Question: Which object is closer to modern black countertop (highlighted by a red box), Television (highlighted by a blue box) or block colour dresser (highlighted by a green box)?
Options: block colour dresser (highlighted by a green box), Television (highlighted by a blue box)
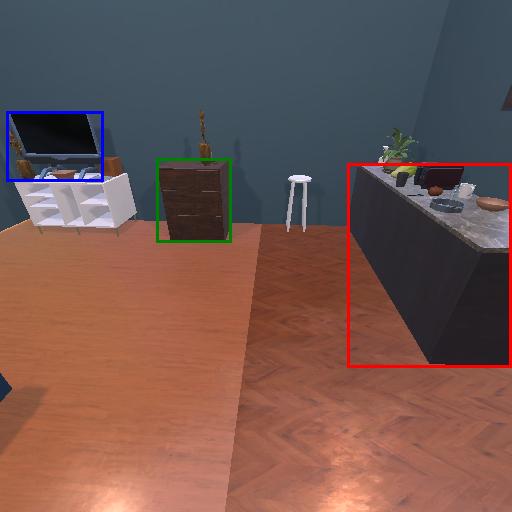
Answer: block colour dresser (highlighted by a green box)